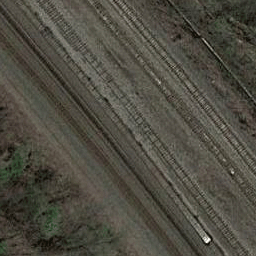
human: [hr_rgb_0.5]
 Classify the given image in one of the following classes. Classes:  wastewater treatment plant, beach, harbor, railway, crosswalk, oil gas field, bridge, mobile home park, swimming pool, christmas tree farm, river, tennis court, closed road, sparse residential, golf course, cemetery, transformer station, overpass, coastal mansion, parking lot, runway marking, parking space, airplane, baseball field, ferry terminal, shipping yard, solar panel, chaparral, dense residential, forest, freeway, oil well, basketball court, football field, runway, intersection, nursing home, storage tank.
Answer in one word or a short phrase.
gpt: railway